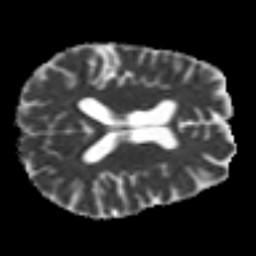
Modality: MD
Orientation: axial
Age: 31
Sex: female
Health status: ill
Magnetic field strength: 3 T
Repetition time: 9 s
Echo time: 0.093 s